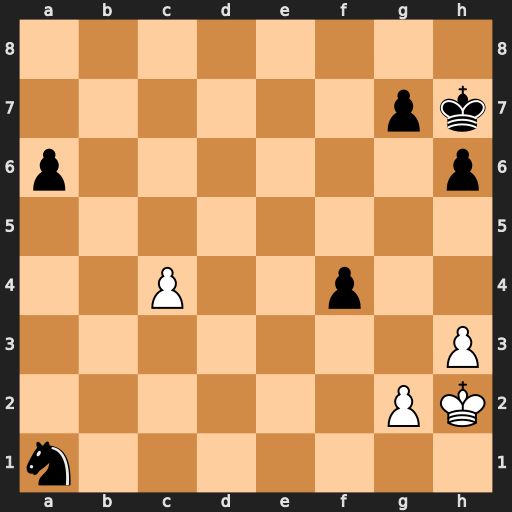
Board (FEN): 8/6pk/p6p/8/2P2p2/7P/6PK/n7
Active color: w
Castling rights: -
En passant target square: -
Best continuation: c5 Nc2 c6 Ne3 c7